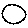
Label: circle